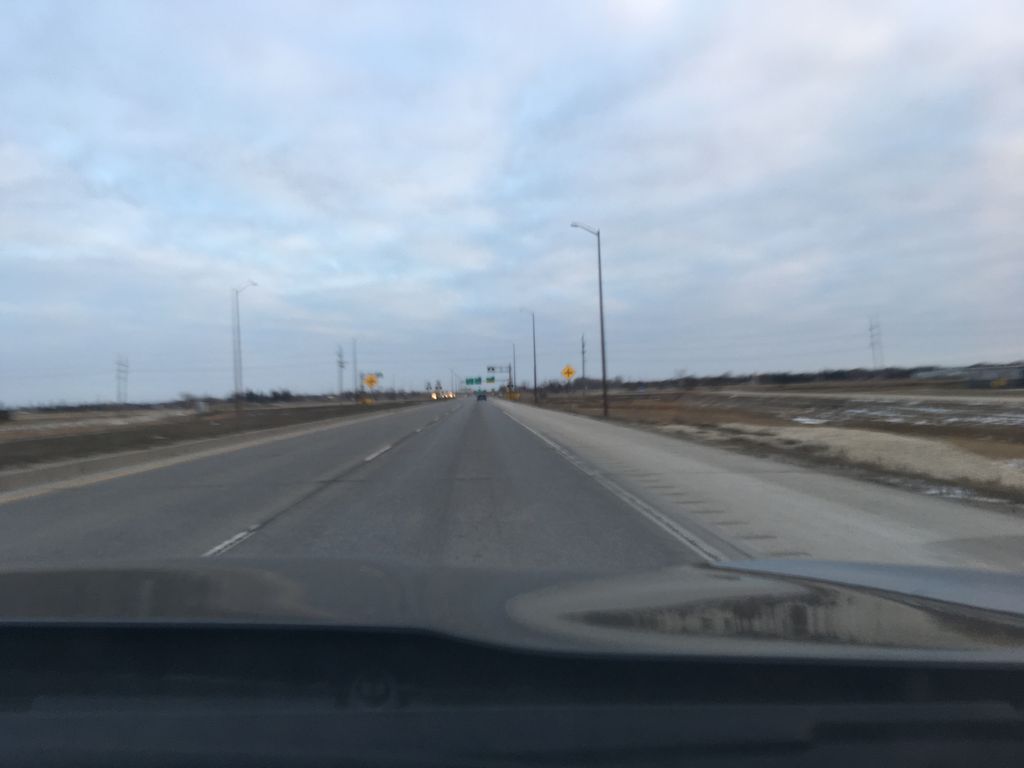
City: winnipeg